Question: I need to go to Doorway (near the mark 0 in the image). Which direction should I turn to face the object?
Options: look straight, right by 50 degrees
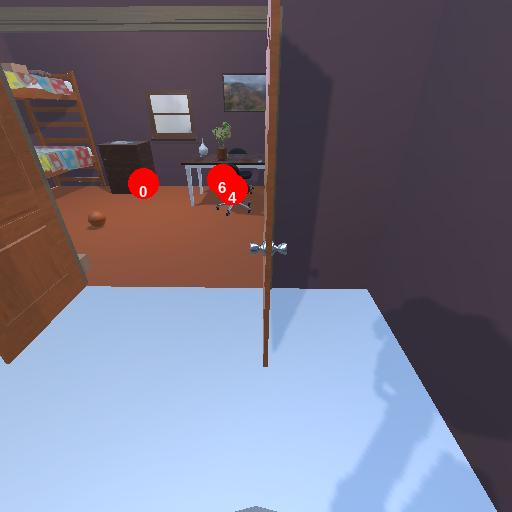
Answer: look straight